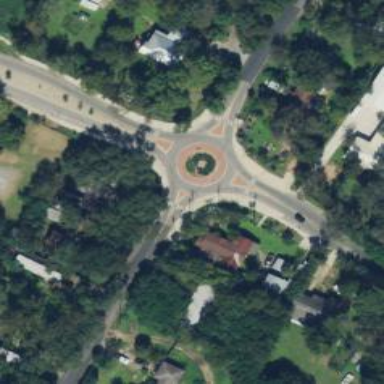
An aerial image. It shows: Roundabout at tertiary road junction.